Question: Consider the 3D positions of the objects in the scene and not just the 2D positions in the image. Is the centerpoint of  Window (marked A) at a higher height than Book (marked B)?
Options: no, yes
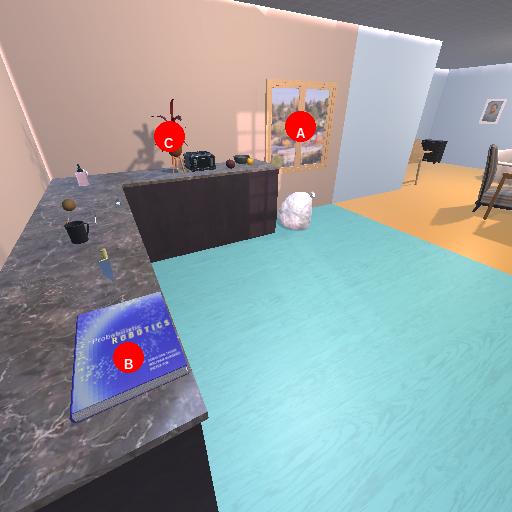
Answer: no